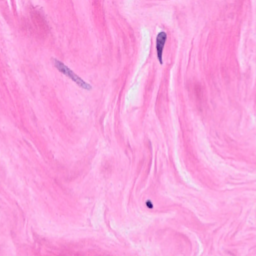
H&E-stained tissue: Breast